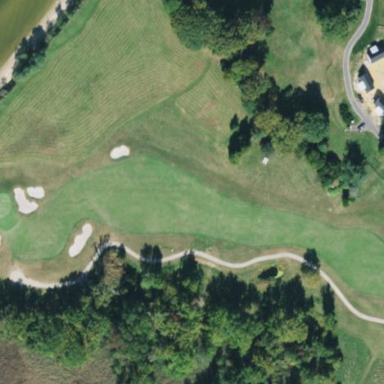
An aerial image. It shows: Golf fairway in the image.